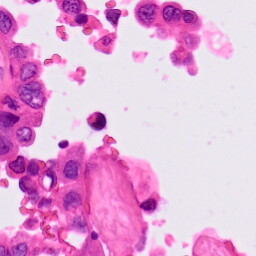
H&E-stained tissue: Lung